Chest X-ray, AP view. Patient: 41 years old, sex M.
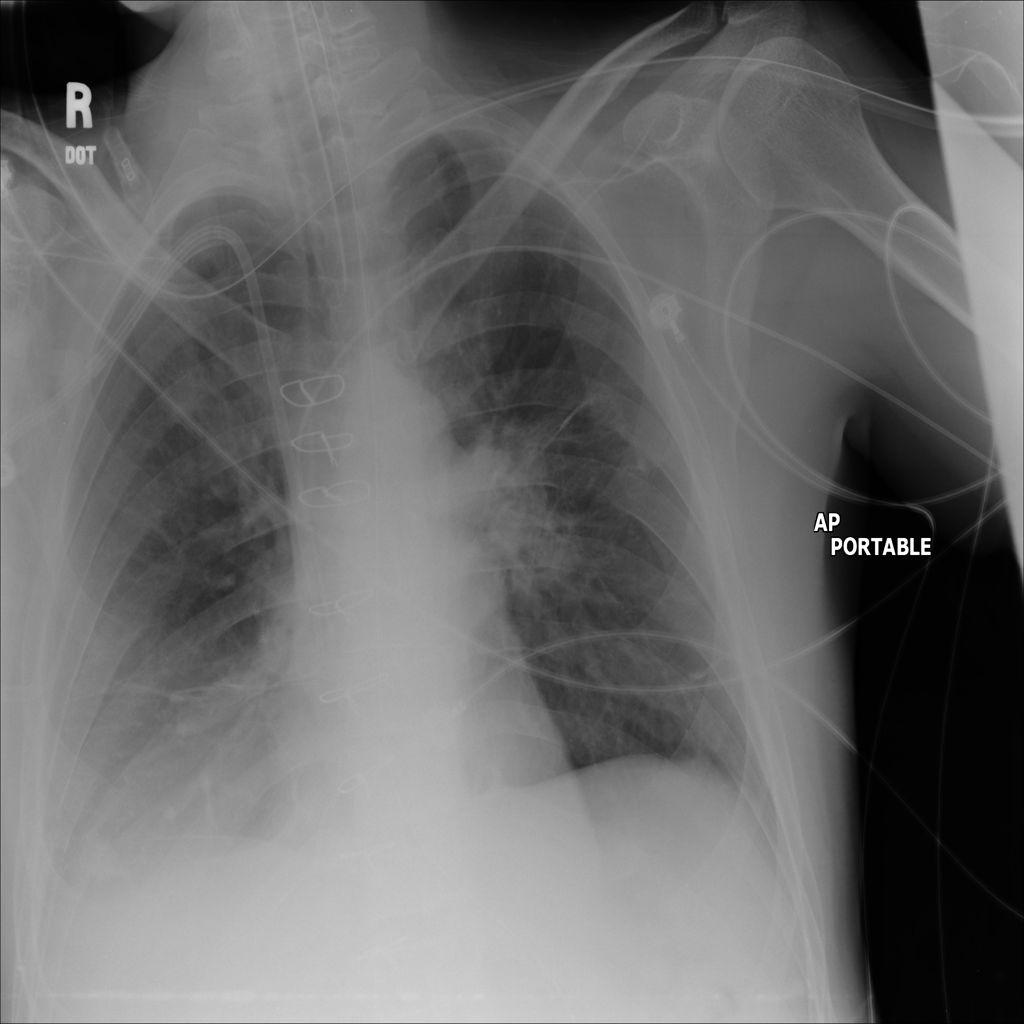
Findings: Atelectasis, Consolidation, Effusion, Mass, Nodule